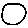
Label: circle